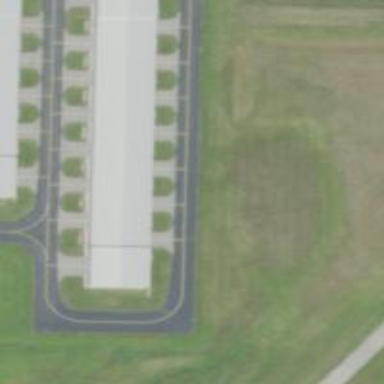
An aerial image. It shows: Image of taxiway at airport.